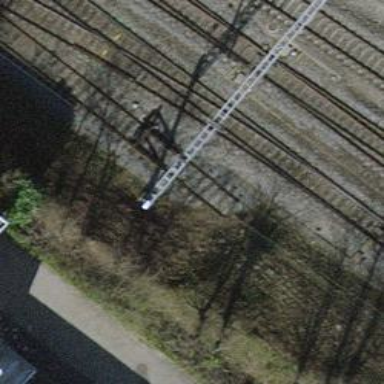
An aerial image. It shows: Railway buffer stop.